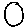
Label: circle